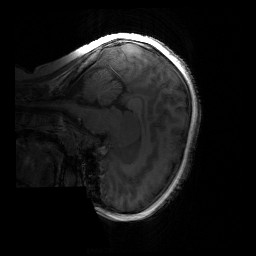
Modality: T1w
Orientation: sagittal
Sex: male
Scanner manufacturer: siemens
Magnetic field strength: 3 T
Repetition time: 1.9 s
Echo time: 0.00243 s